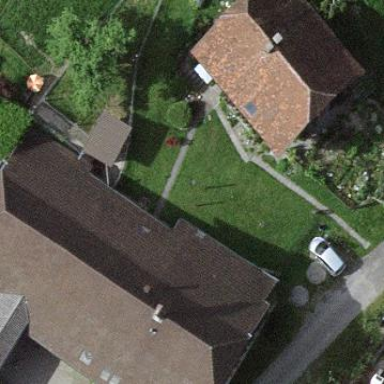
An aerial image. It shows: Building with half-hipped roof shape.